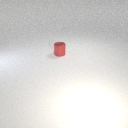
small red metal cylinder